Interaction volume radius: 5 \u00c5
Interaction volume height: 50 \u00c5
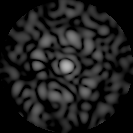
Disorder parameter: 0.8539